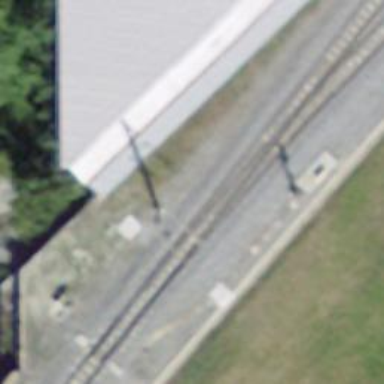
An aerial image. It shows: Catenary mast for power lines.